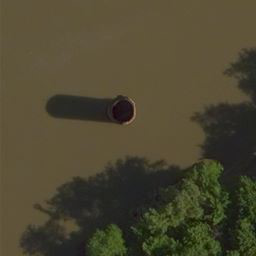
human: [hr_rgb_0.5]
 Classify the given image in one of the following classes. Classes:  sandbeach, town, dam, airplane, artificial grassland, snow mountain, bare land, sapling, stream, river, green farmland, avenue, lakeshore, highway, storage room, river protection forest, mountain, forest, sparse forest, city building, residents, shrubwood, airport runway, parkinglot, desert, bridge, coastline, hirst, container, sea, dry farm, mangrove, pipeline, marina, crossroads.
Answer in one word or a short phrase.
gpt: river protection forest